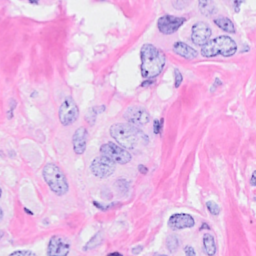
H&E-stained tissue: Breast